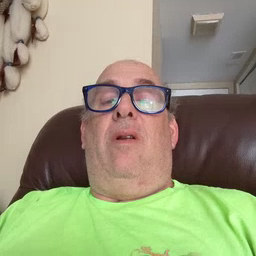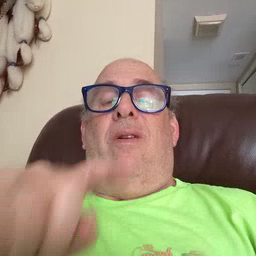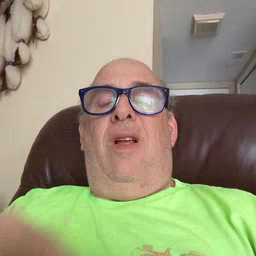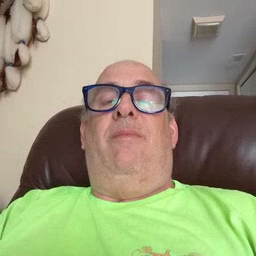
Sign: time